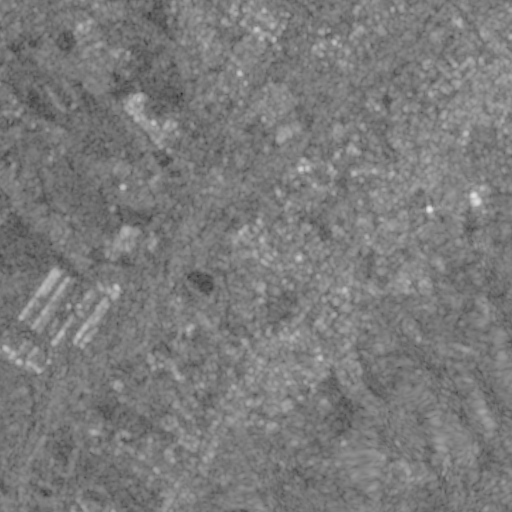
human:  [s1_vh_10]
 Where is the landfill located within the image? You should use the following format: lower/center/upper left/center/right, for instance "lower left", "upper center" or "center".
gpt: The landfill is located in the lower left of the image.
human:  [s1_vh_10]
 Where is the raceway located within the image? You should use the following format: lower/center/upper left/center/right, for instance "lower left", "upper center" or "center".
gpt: The raceway is located in the lower left of the image.
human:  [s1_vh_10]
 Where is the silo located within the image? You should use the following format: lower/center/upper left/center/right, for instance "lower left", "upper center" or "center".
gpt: The silo is located in the upper left of the image.
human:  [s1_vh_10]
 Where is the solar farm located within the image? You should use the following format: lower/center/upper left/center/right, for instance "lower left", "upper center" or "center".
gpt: The solar farm is located in the upper center of the image.
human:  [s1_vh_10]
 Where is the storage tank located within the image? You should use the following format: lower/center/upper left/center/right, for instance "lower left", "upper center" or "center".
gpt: The storage tank is located in the center of the image.
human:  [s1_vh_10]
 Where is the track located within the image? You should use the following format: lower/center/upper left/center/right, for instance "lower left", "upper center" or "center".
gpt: The track is located in the center of the image.
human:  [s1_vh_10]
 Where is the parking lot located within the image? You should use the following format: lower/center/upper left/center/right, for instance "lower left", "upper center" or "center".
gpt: There is no parking lot in the image.

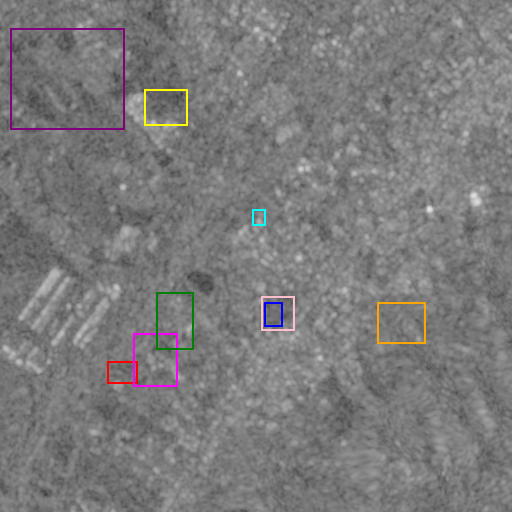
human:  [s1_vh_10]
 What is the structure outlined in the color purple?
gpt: The structure outlined in purple is a crop field.
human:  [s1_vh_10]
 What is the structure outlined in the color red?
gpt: The structure outlined in red is a landfill.
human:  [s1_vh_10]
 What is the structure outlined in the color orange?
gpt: The structure outlined in orange is a park.
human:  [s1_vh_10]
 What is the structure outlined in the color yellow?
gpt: The structure outlined in yellow is a parking lot.
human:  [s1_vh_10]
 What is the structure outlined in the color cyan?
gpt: The structure outlined in cyan is a power substation.
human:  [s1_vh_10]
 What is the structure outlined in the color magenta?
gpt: The structure outlined in magenta is a quarry.
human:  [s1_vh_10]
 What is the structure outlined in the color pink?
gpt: The structure outlined in pink is a stadium.
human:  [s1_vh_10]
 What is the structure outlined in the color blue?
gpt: The structure outlined in blue is a track.
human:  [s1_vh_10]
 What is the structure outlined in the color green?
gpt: The structure outlined in green is a wastewater plant.